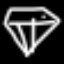
Label: diamond